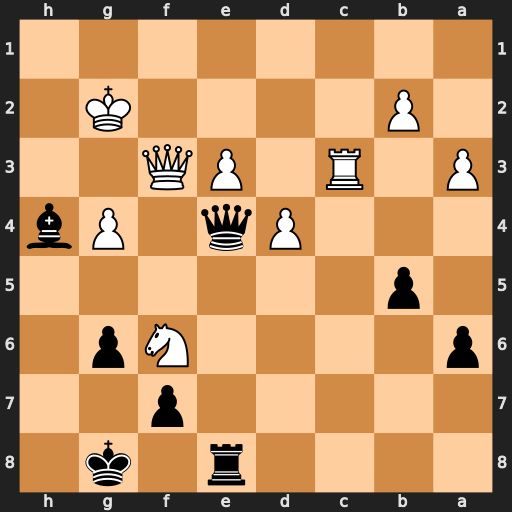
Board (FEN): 4r1k1/5p2/p4Np1/1p6/3Pq1Pb/P1R1PQ2/1P4K1/8
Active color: b
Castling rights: -
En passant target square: -
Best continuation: Bxf6 Qxe4 Rxe4